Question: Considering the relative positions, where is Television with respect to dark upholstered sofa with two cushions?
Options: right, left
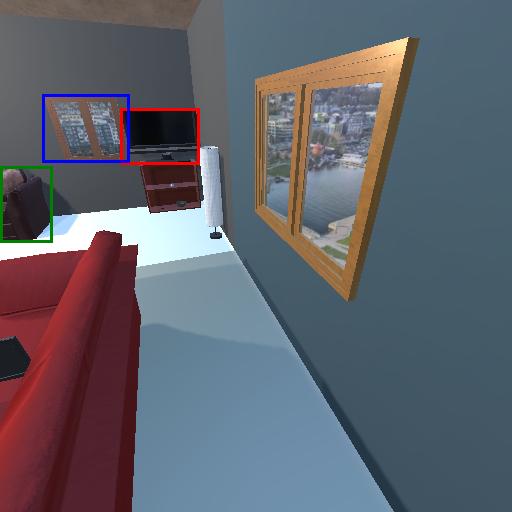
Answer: right